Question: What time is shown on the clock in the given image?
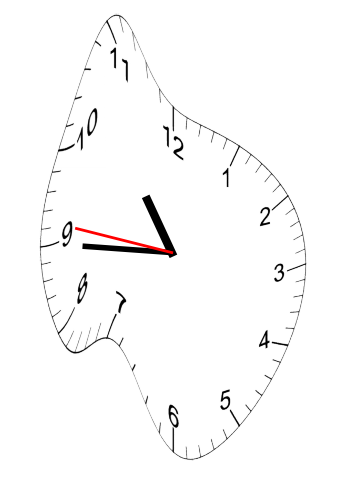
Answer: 10:44:46